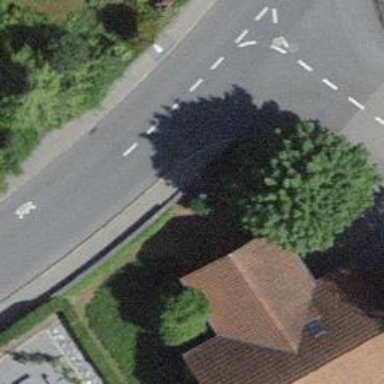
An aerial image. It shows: Kerb barrier.